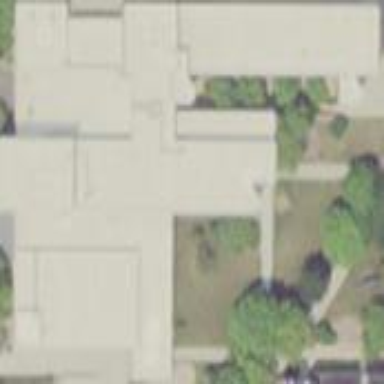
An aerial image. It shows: University building.